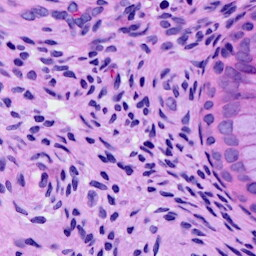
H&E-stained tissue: Cervix